Question: I really like iPhone's default contacts list input tables and I would like to re-create an input page similar to them. My v1 app used a bunch of text fields on the screen, but this implementation is better. I have no idea how to do it. Being the newbie, I signed up with <URL>. However, what I want is more ambitious than what is being taught there. Thanks for any help.

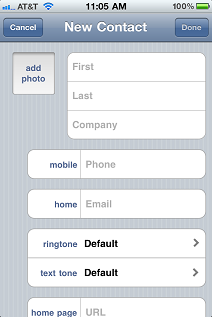
Answer: You have multiple ways to do it but one way could be this one:
- - - -
You set both UITableView to UITableViewStyleGrouped and you play with the UITableViewCellStyle. A few hours and you should be done.
Good luck.